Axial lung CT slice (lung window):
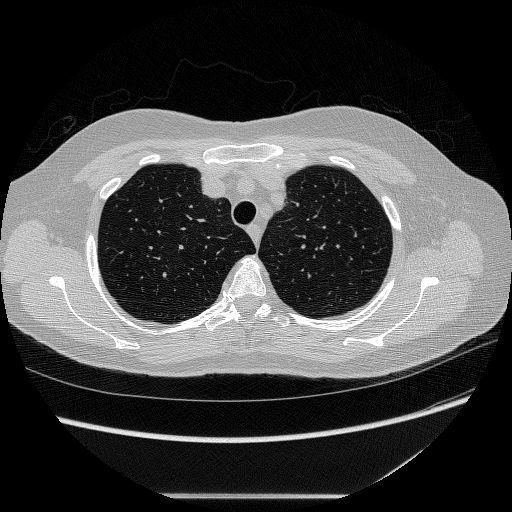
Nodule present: no